Question: What I'm trying to do is to draw with my mouse on four labels that are in a composite with box layout via a paintListner, added to each label. Furthermore each label has a MouseMoveListener which adds every mouse point to an ArrayList. Here's the code for one Label l:
'''
l.addMouseMoveListener(new MouseMoveListener() {
public void mouseMove(MouseEvent e) {
compLocation.setLocation(l.getLocation().x, l.getLocation().y);
pointsToDraw1.get(n).add(new Point(e.x, e.y));
l.redraw();
}
});
l.addPaintListener(new PaintListener(){
@Override
public void paintControl(PaintEvent e) {
Device device = Display.getCurrent ();
Color red = new Color (device, 255, 0, 0);
e.gc.setBackground(red);
for(Point p : pointsToDraw1.get(n)){
e.gc.fillRectangle(p.x, p.y, 4, 4);
}
}
});
'''
When I move over the Labels with my mouse everything works fine (see top part of the example image). As soon as I push the left mousebutton and keep it pushed while drawing, I only draw on the label I startet to push the button (see bottom part of the example image). This is because I automatically select the label by clicking on it. Is it possible to somehow disable this automatic selection and just check if the left mouse button is pressed? I only want to draw when the left mousebutton is pushed.
Image:

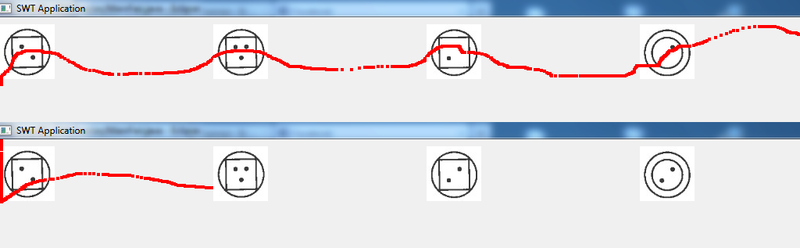
Answer: Here is working sample. It should do what you are looking for
'''
final Display display = new Display();
final Shell shell = new Shell(display);
shell.setSize(400, 400);
final Point p = new Point(0, 0);
shell.addMouseMoveListener(new MouseMoveListener() {
@Override
public void mouseMove(MouseEvent e) {
p.x = e.x;
p.y = e.y;
shell.redraw(p.x,p.y,2,2,true);
for(Control c: shell.getChildren())
{
if(c.getBounds().contains(p))
{
Point t = e.display.map(shell, c, p);
p.x = t.x;
p.y = t.y;
c.redraw(p.x,p.y,2,2,true);
}
}
}
});
PaintListener painter = new PaintListener() {
@Override
public void paintControl(PaintEvent e) {
e.gc.setBackground(e.display.getSystemColor(SWT.COLOR_BLUE));
e.gc.fillRectangle(p.x, p.y, 2, 2);
}
};
shell.addPaintListener(painter);
final Label l = new Label(shell, SWT.NONE);
l.setBounds(10, 10, 60, 40);
l.setBackground(display.getSystemColor(SWT.COLOR_CYAN));
l.setText("Label1");
l.addPaintListener(painter);
l.addMouseMoveListener(new MouseMoveListener() {
@Override
public void mouseMove(MouseEvent e) {
p.x = e.x;
p.y = e.y;
Point t = e.display.map(l, shell, p);
Rectangle bounds = l.getBounds();
if(bounds.contains(t))
{
l.redraw(p.x,p.y,2,2,true);
}
else
{
p.x = t.x;
p.y = t.y;
shell.redraw(p.x,p.y,2,2,true);
}
}
});
shell.open();
while (!shell.isDisposed()) {
if (!display.readAndDispatch()) {
display.sleep();
}
}
display.dispose();
'''